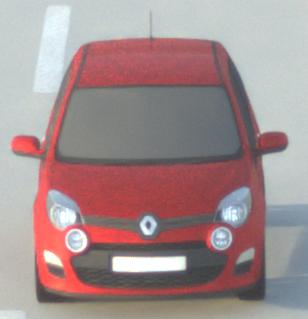
Make: Renault
Model: Twingo 1.2 LEV 16V 75
Detailed model: Twingo (II)
Model produced from: 2012/01
Model produced until: 2014/07
Doors: 3
Color: red
Road condition: dry road
Daytime: sunrise or sunset
Contrast: low contrast